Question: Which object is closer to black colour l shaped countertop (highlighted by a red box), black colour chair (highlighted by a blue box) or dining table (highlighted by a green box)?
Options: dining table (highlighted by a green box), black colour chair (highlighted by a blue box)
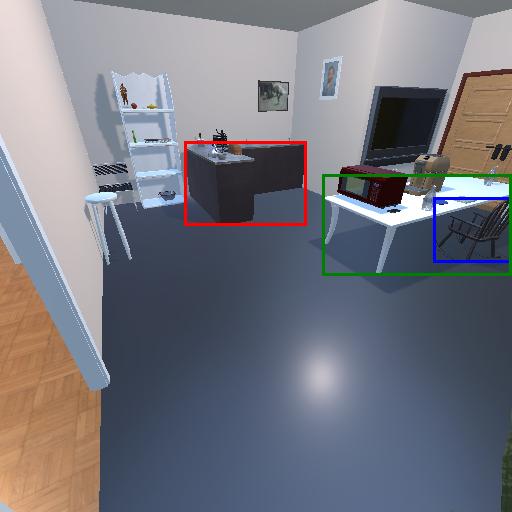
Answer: dining table (highlighted by a green box)